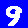
Digit: 9